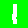
Digit: 1